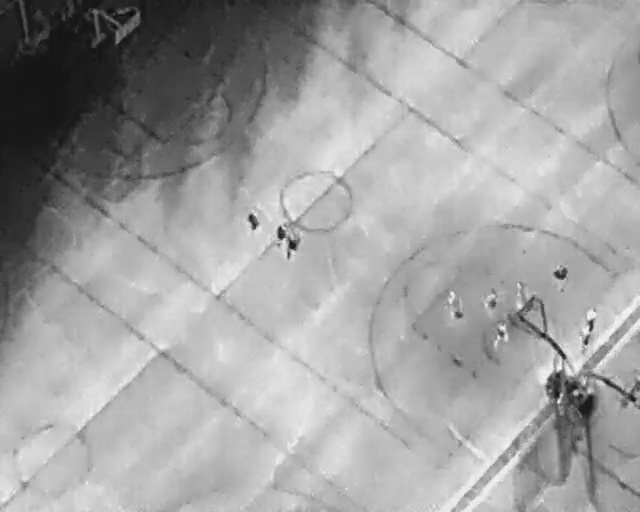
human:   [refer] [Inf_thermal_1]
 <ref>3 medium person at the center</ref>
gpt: <box>[[37, 42, 41, 44, 2], [41, 44, 45, 46, 2], [43, 47, 47, 49, 2]]</box>

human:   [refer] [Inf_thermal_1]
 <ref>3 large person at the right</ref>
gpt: <box>[[85, 52, 89, 55, 2], [75, 64, 80, 66, 2], [68, 58, 73, 61, 2]]</box>

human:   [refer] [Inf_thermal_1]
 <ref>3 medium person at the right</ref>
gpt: <box>[[90, 61, 94, 62, 2], [89, 64, 93, 66, 2], [74, 57, 78, 59, 2]]</box>